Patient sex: F
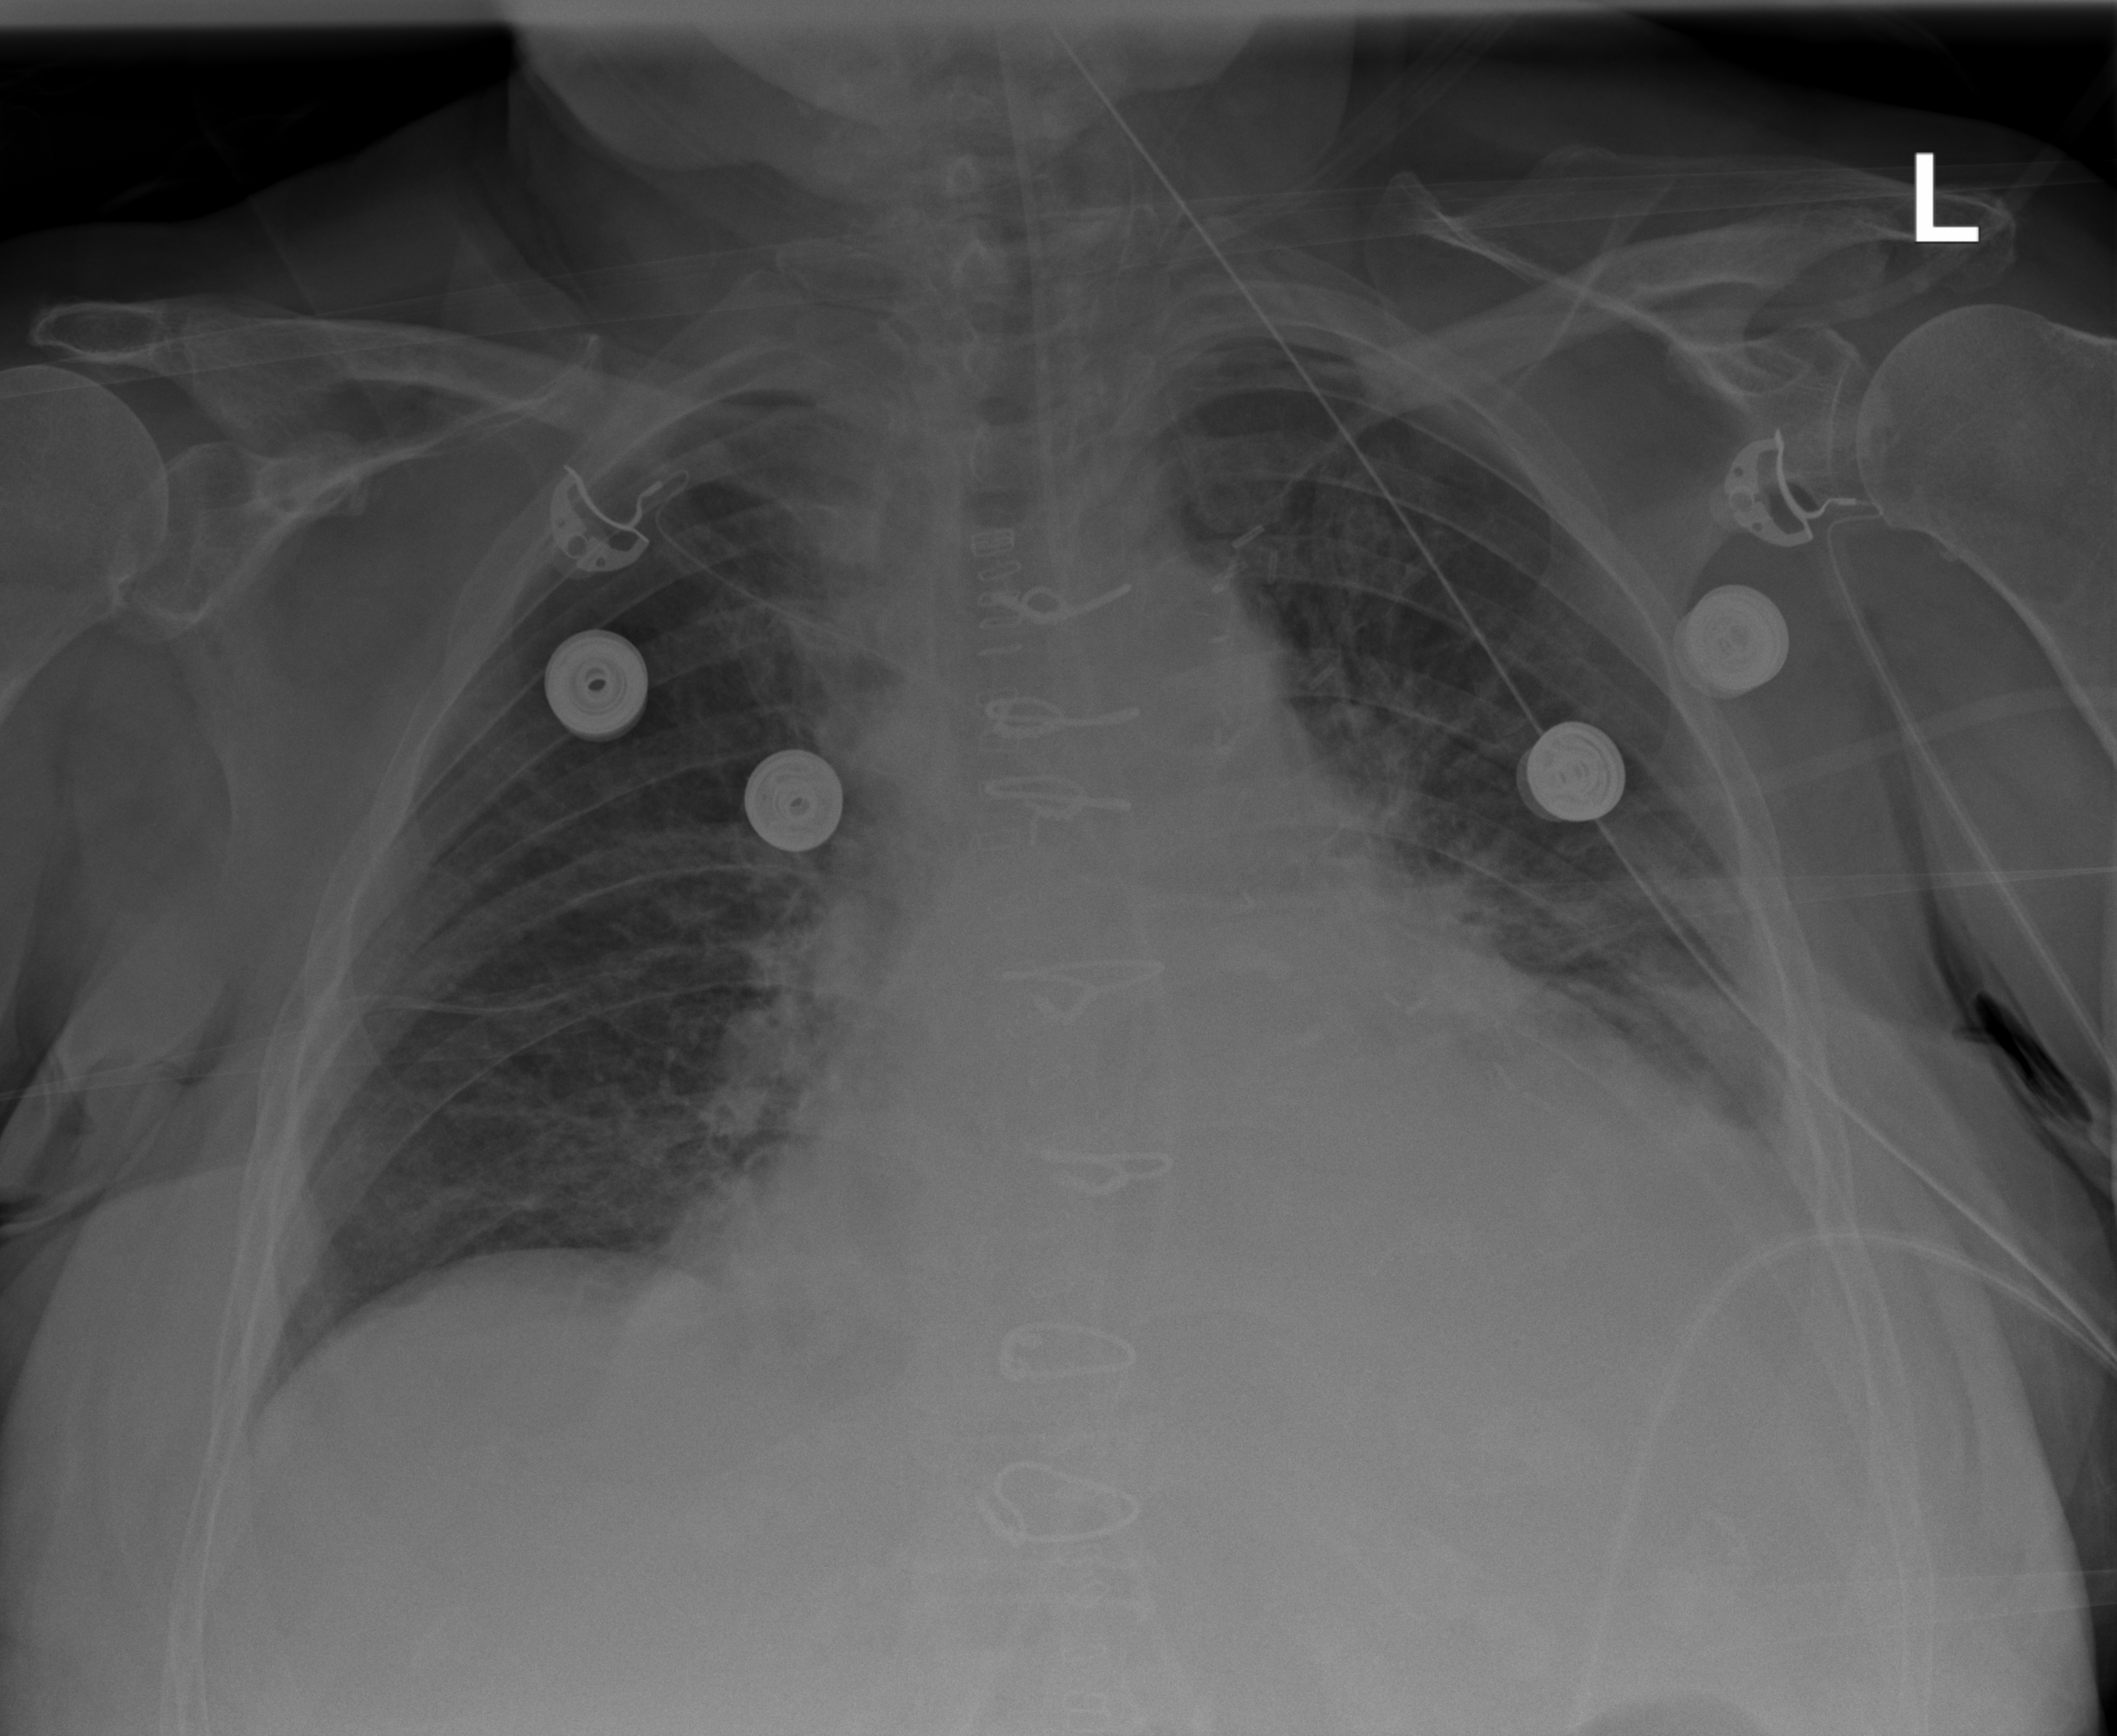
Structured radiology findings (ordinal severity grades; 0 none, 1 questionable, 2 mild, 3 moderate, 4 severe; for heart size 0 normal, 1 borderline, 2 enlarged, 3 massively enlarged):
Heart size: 2
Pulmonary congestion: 2
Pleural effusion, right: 0
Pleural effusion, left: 3
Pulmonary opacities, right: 0
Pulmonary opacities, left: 2
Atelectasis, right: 2
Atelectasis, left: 3